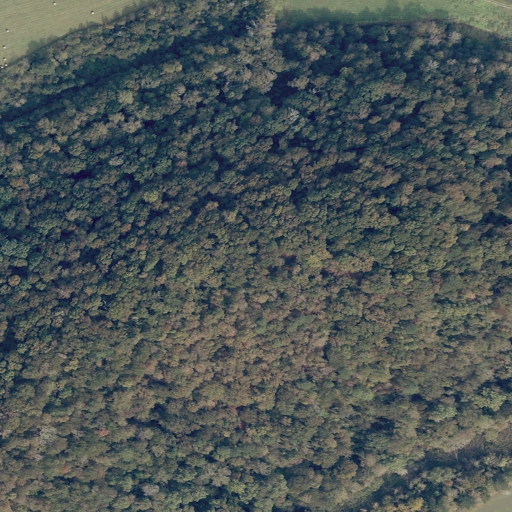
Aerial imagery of mountain in Alabama named Mitchell Mountain containing deciduous forest, pasture, evergreen forest, and mixed forest